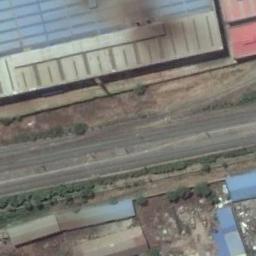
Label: railway